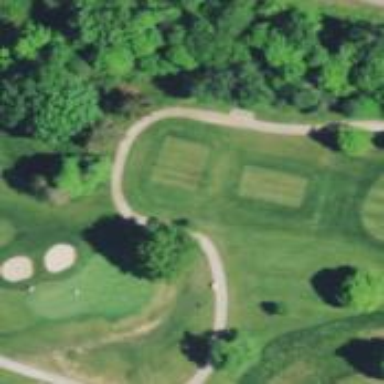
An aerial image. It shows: Grass area designated as golf tee.